Interaction volume radius: 5 \u00c5
Interaction volume height: 30 \u00c5
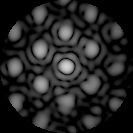
Disorder parameter: 0.3599